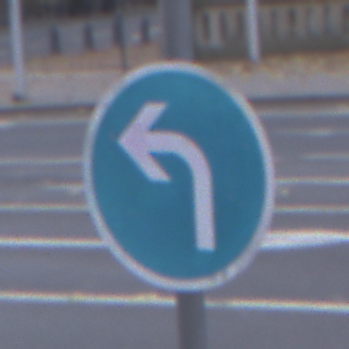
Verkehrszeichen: VorgeschriebeneFahrtrichtungLinks
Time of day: SunriseSunset
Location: Outdoor (Urban)
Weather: PartlyCloudy
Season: NotSpecified
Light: Natural